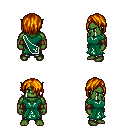
a pixel art fantasy rpg character, male body template, orc, green skin, sash dress, metal pants, dark blonde bangs hairstyle, cloth bracers, four views (front, back, left, right), 2x2 character sprite sheet, small pixel art, hard edges, no anti-aliasing